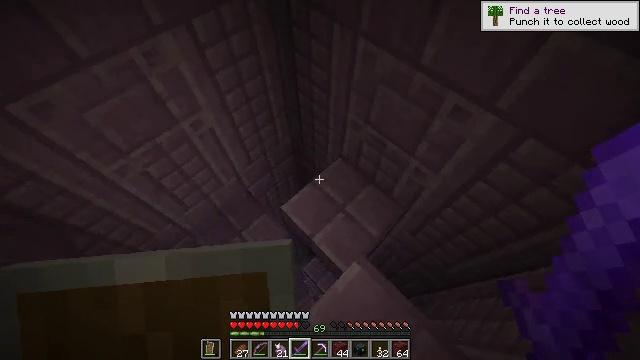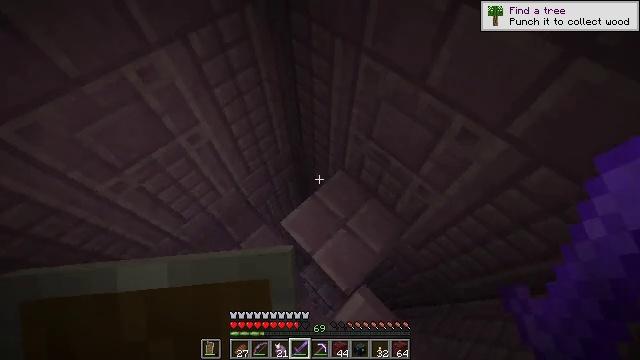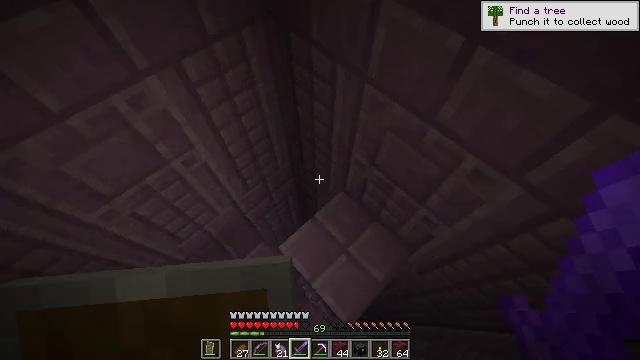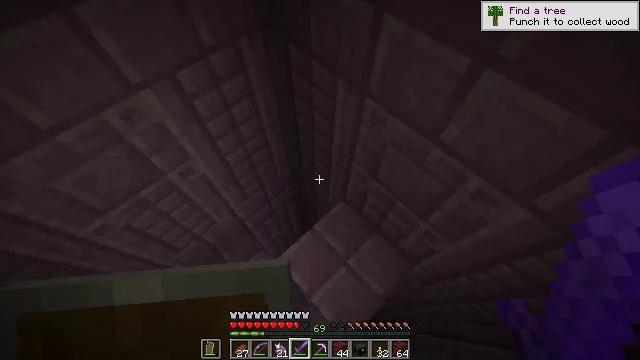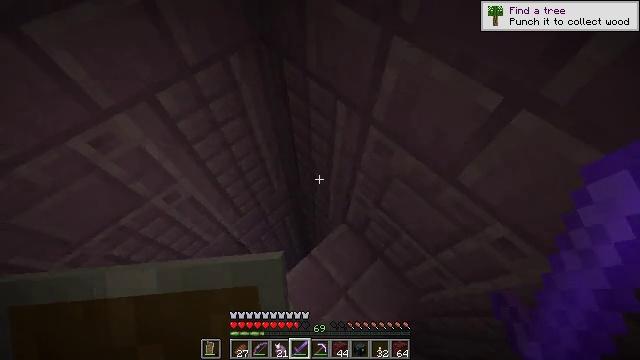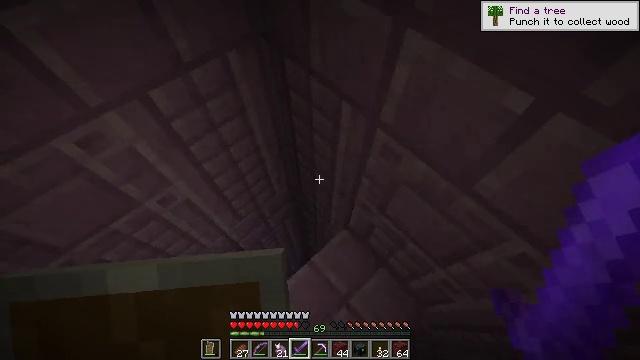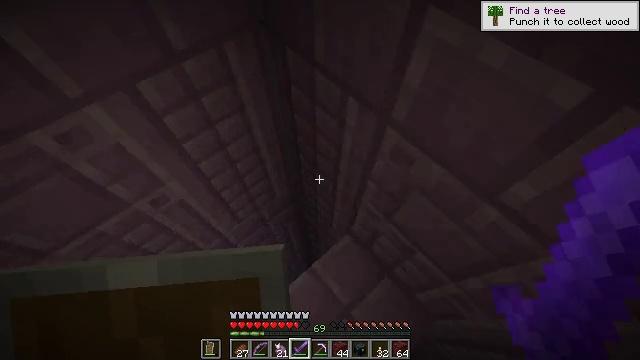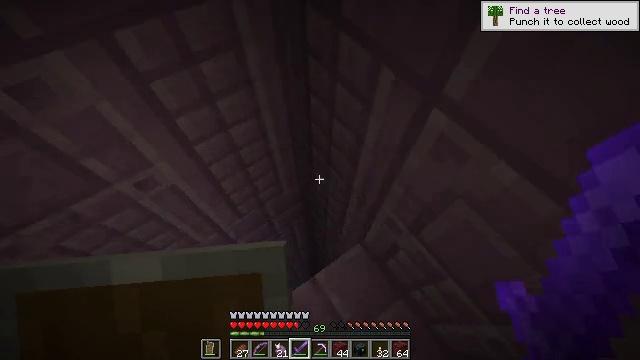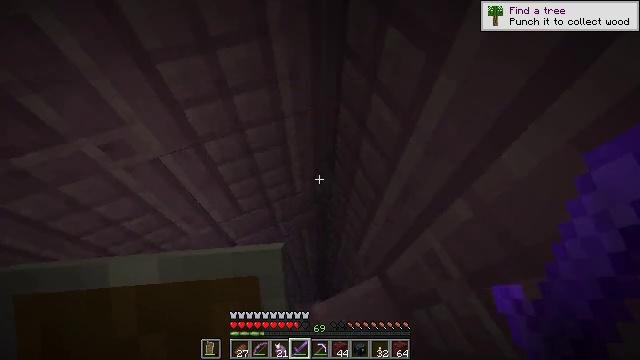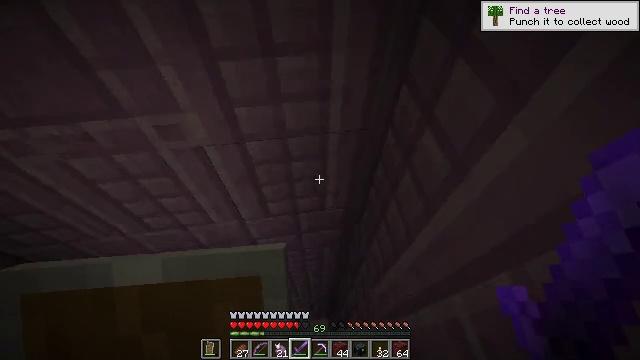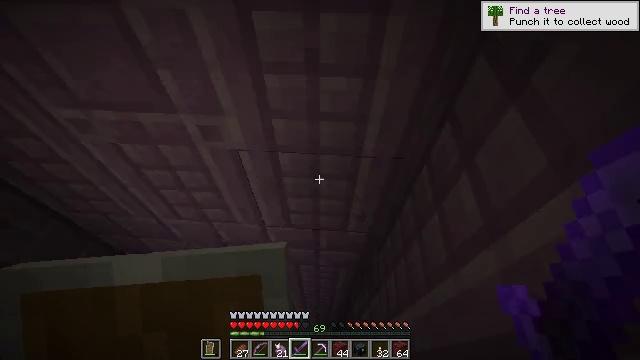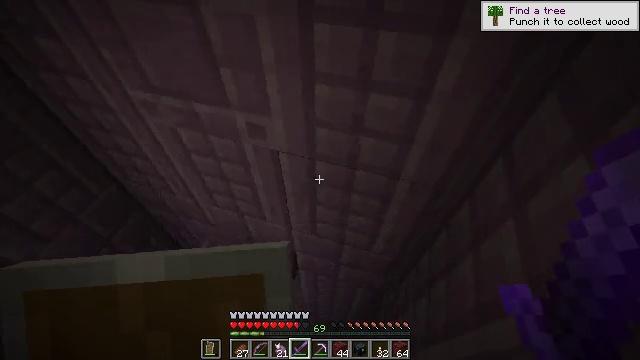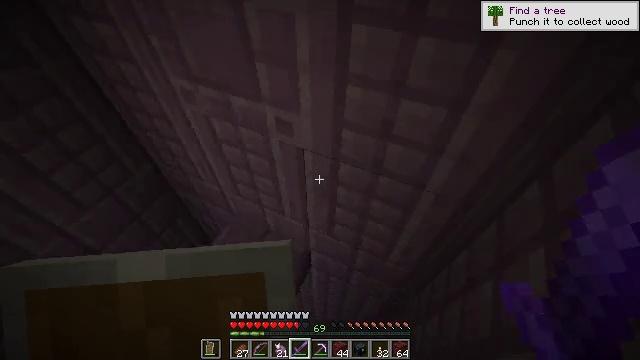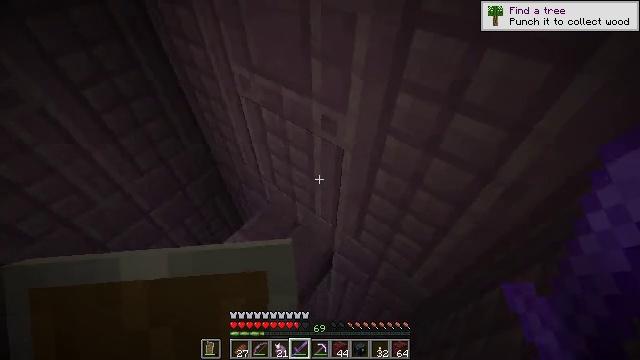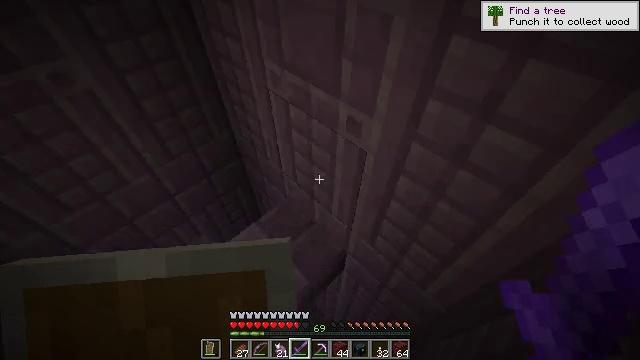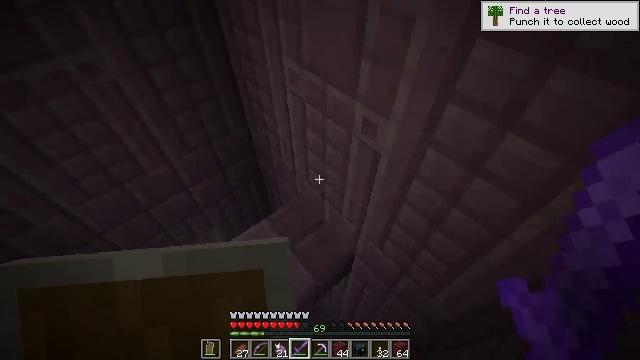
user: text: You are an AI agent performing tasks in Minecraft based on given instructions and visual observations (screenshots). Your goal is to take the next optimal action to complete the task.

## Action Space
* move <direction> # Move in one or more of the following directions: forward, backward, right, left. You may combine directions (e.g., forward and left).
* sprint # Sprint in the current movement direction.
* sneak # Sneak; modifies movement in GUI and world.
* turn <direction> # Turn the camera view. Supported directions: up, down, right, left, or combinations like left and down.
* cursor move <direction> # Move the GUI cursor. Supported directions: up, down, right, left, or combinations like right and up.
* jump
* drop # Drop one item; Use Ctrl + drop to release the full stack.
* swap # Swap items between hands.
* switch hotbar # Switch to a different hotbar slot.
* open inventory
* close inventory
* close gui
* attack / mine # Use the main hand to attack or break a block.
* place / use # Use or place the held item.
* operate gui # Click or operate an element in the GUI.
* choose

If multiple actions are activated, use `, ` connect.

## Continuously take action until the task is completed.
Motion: motion action
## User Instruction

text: Defeat an enderman.
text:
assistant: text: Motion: move forward
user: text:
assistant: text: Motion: move forward
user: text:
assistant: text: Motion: move forward
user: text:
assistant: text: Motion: move forward
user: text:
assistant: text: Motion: move forward
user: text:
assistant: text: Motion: turn left
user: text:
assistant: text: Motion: turn left
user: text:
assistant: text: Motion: turn left and up
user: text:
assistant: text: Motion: turn left and up
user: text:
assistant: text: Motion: turn left and up
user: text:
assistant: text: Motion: turn left and up
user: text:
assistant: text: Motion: turn left
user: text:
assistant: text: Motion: turn left
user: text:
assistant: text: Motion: turn left
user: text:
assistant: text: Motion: turn left
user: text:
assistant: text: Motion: turn left
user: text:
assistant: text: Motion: turn left
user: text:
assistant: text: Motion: turn left
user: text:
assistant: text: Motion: move forward, turn left
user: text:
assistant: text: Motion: move forward
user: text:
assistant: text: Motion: move forward
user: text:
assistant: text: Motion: move forward
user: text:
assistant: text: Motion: move forward
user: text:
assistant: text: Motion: no_op
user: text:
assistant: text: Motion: no_op
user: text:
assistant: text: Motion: no_op
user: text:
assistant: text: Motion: turn left
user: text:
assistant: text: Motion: turn left
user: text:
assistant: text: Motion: turn left
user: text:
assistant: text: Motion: turn left